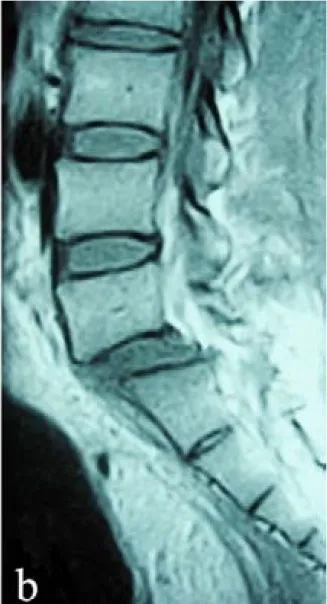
T2-weighted image and b. T1-weighted image) showing anterior displacement of L5 on S1with rupture of L5 intervertebral disc.
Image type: radiology (mri)